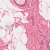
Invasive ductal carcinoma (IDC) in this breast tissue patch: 0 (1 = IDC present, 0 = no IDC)